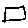
Label: square